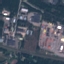
Label: Industrial